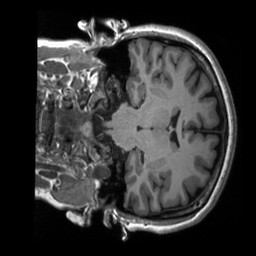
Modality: T1w
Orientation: coronal
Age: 33
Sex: female
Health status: ill
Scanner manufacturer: siemens
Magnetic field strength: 3 T
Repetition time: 2.3 s
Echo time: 0.00232 s